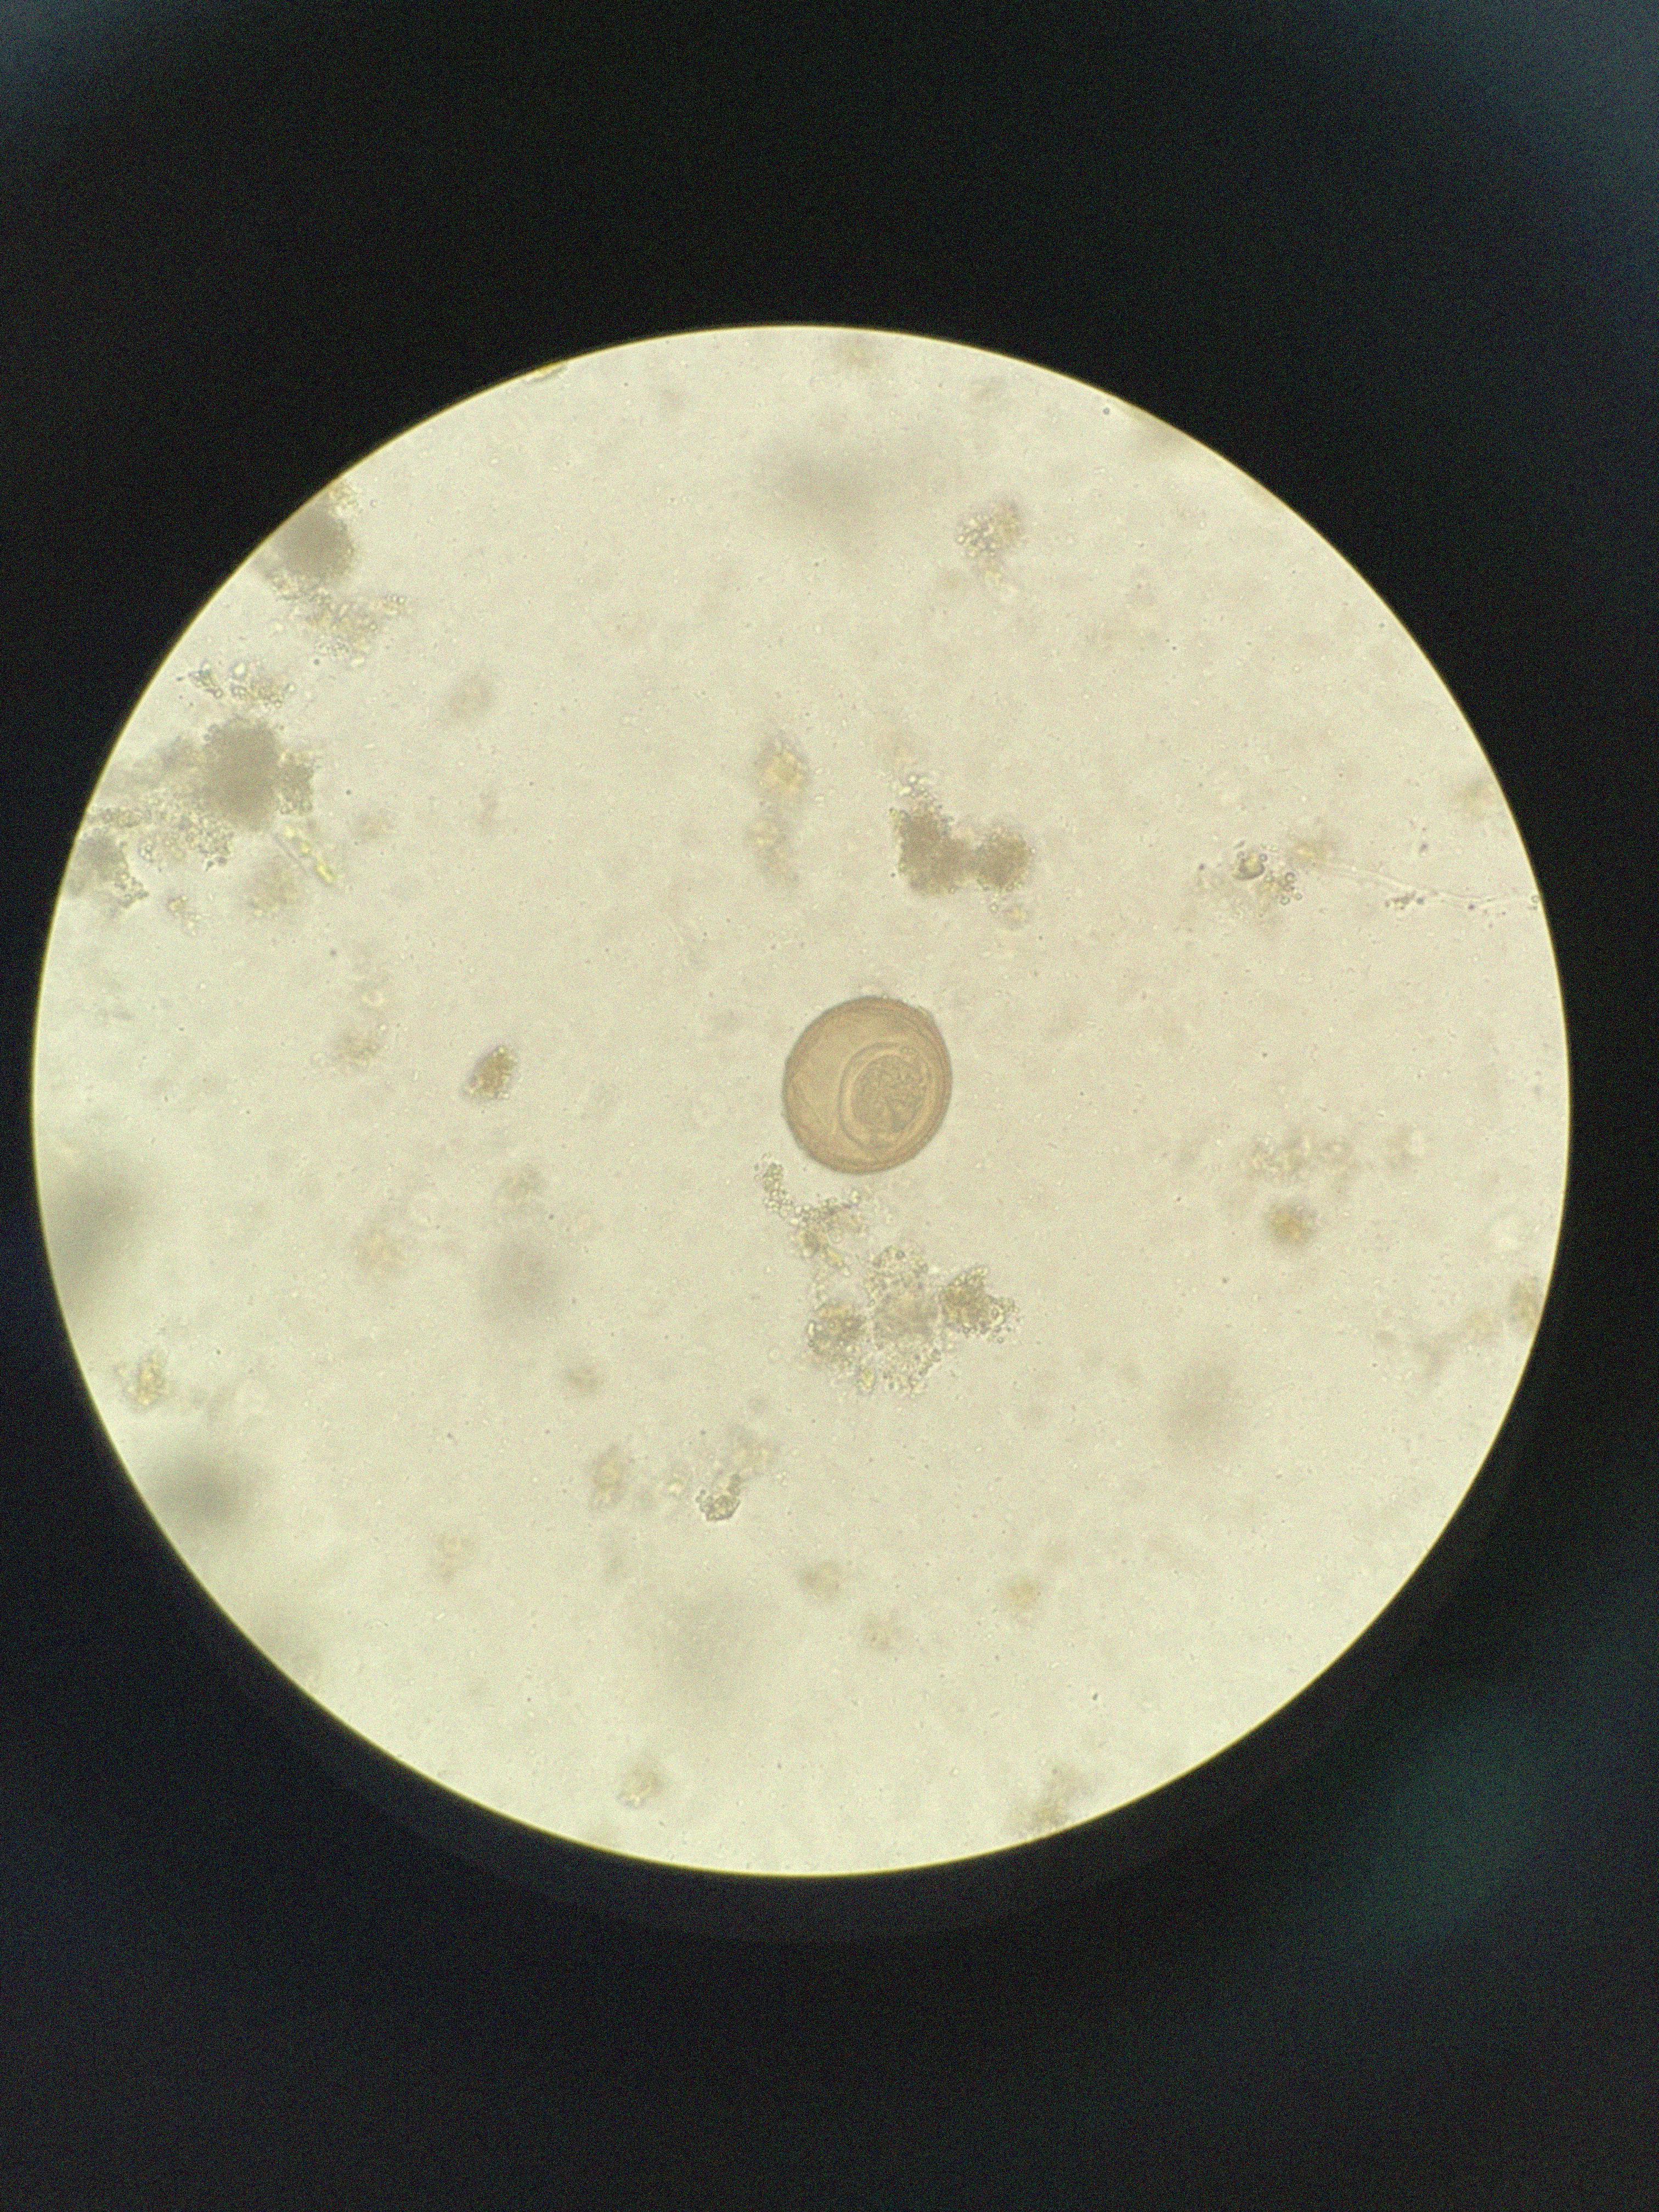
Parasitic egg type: Hymenolepis diminuta